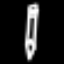
Label: pencil